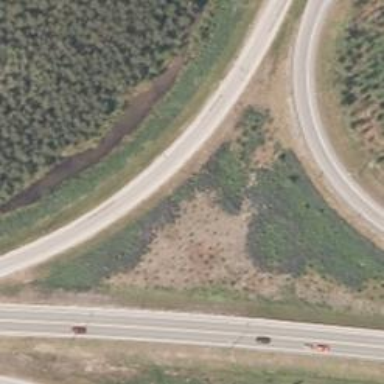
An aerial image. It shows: Trunk link highway with tertiary functional class.